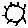
Label: sun